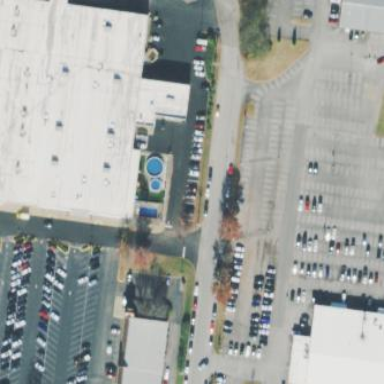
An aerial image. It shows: Retail building.